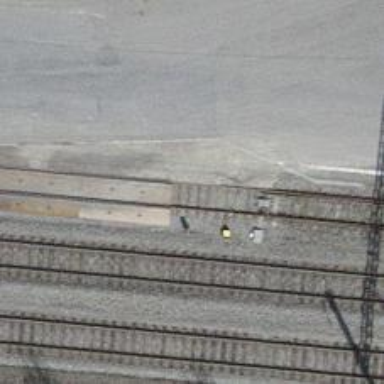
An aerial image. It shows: Railway switch.